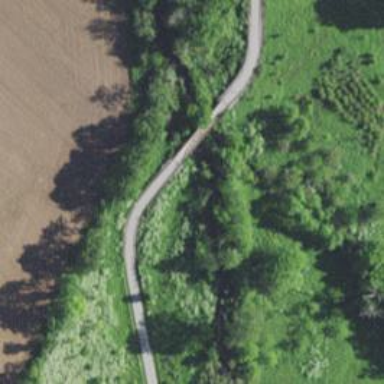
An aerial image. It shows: Bridge for cycleway.